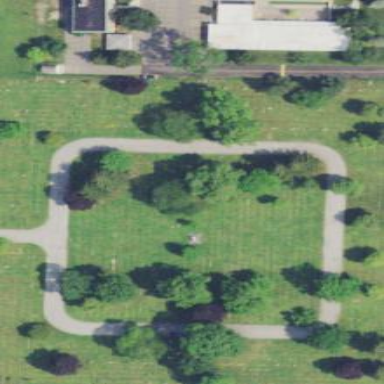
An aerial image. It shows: Cemetery.